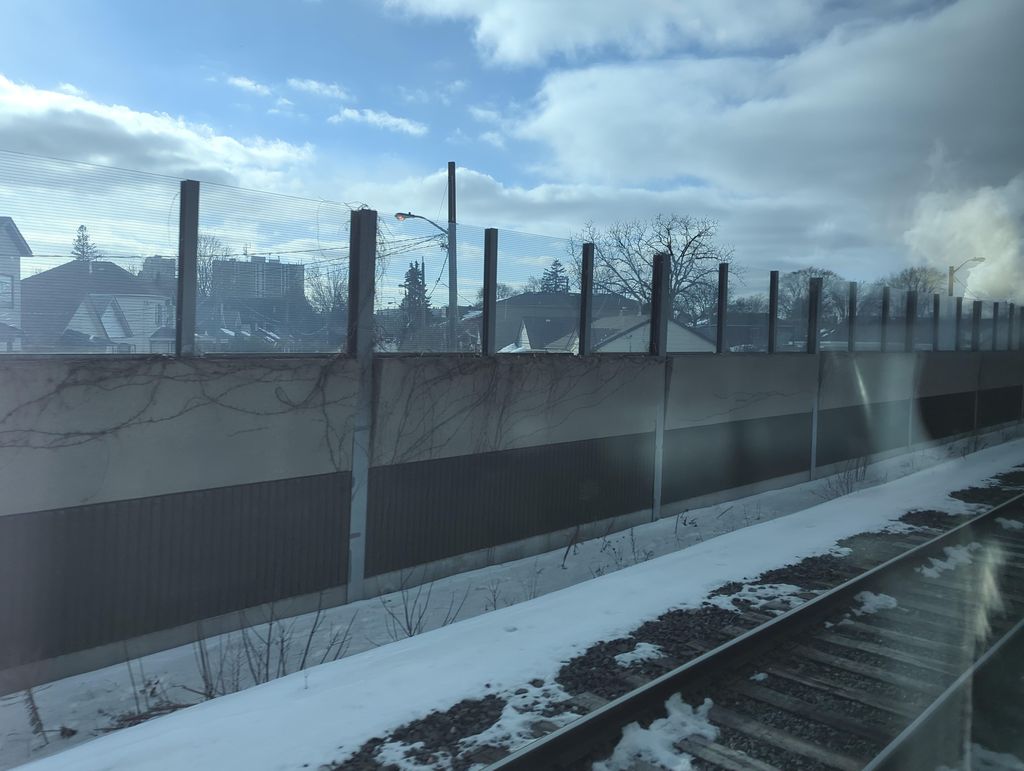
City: toronto